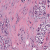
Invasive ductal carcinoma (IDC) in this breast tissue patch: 1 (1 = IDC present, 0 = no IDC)